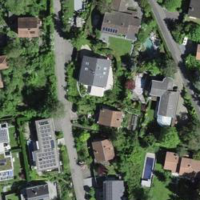
EUNIS habitat code: 55
Species observed at this site:
Cornus sanguinea